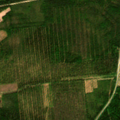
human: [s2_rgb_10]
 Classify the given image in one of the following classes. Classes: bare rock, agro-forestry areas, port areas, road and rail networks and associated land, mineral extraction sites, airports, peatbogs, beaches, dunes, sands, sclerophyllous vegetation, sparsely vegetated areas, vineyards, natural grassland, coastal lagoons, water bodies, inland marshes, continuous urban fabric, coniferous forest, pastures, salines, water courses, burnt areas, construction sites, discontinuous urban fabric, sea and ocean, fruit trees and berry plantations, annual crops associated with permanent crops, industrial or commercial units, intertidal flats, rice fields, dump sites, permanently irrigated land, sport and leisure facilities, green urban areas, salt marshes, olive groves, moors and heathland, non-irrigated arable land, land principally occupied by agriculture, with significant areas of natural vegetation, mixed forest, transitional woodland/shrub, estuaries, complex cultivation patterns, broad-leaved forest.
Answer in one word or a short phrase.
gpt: mixed forest, transitional woodland/shrub